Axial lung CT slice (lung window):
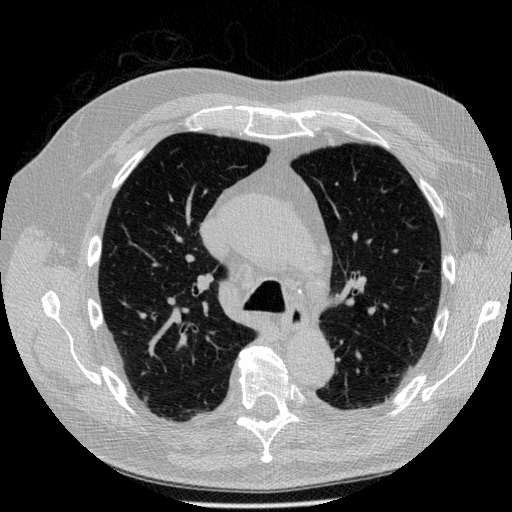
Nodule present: no